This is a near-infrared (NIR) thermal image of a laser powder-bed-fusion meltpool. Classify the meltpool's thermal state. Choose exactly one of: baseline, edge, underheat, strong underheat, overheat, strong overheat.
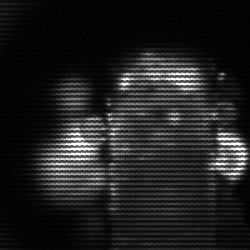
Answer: strong underheat